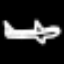
Label: airplane